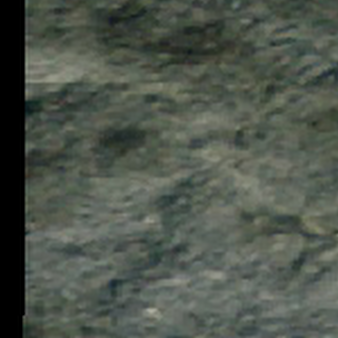
Label: other